Question: How can I change the occurences highlighting in the Search tab of Eclipse? I've managed to change the Annotations colors under (General>Editors>Text Editors>Annotations) which works for the editor but not for the Search tab.

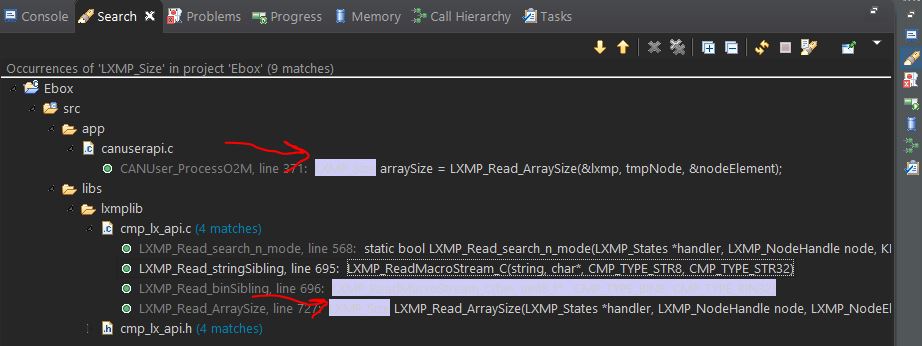
Answer: Go to 'Window' -> 'Preferences' -> 'General' -> 'Appearance' -> 'Color and Fonts'. Expand 'Basic' -> 'Match highlight background color'.